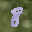
Label: 8